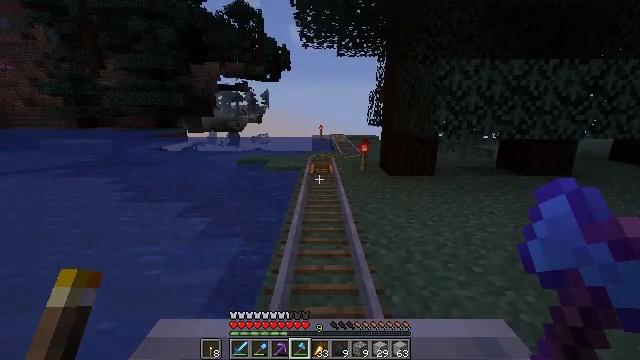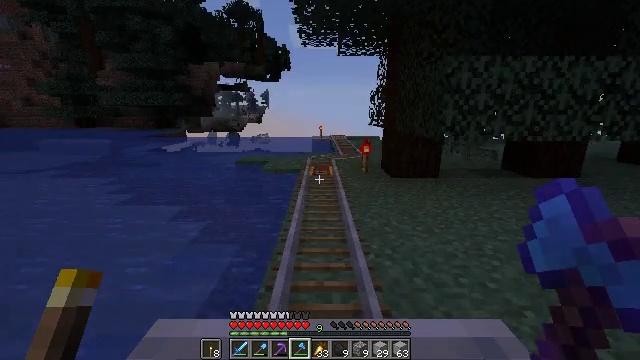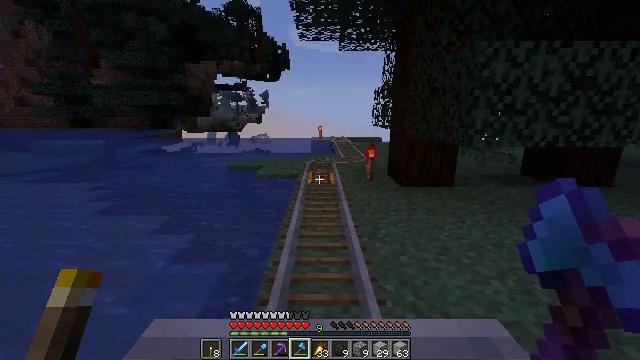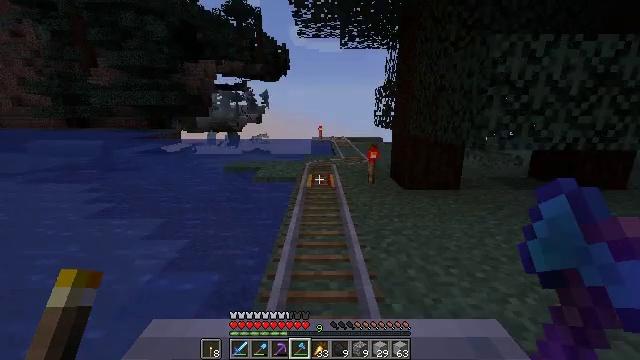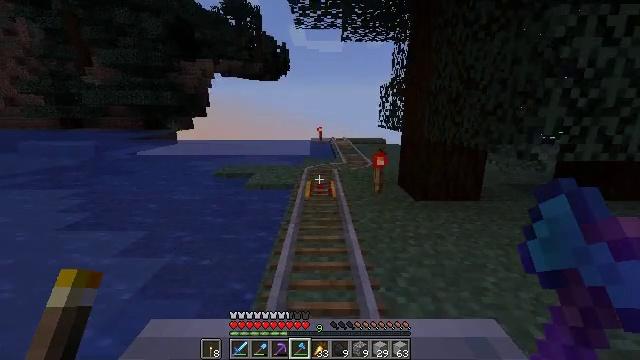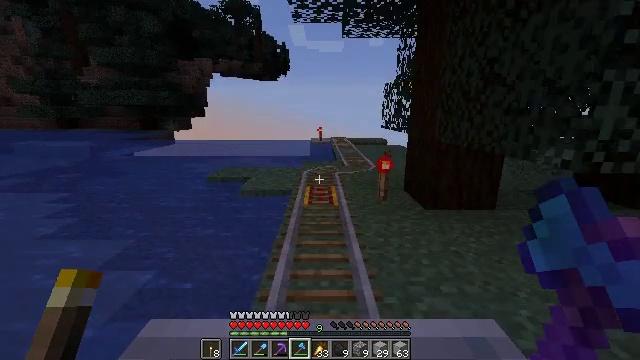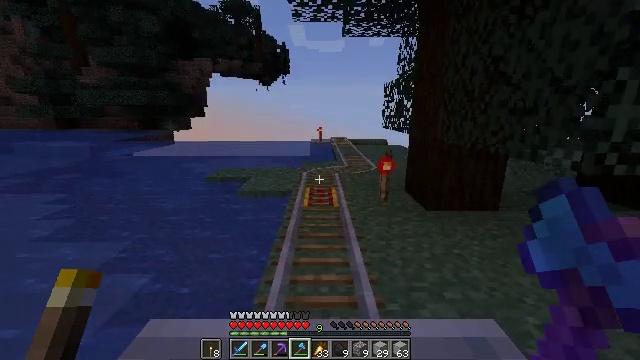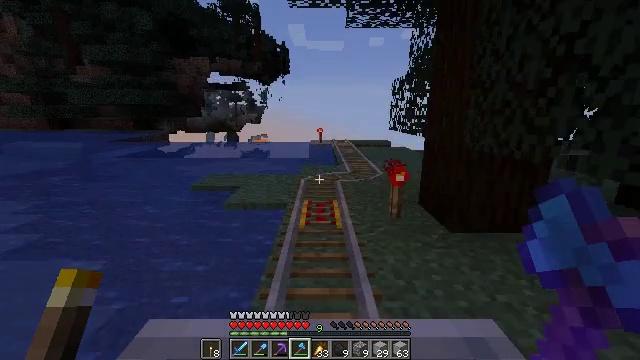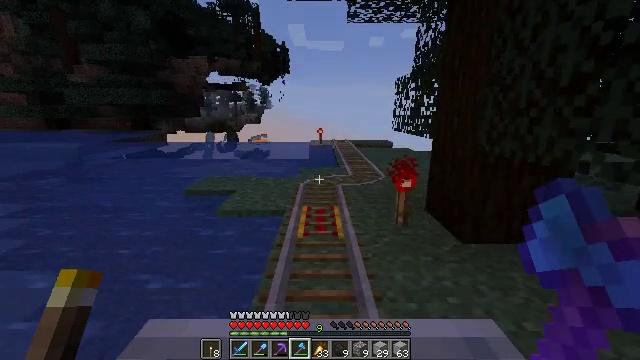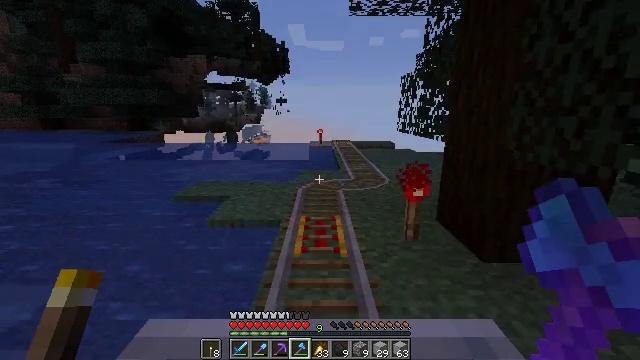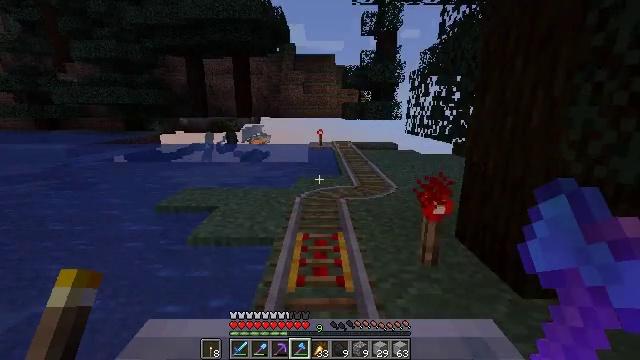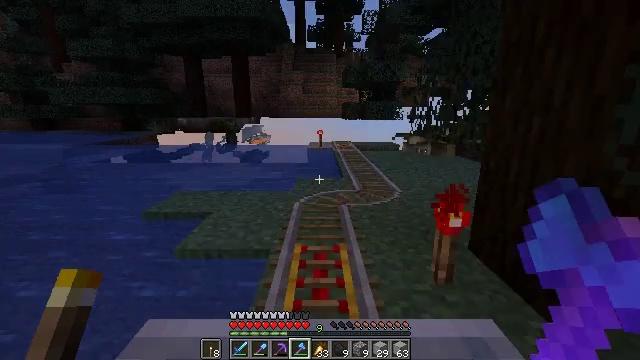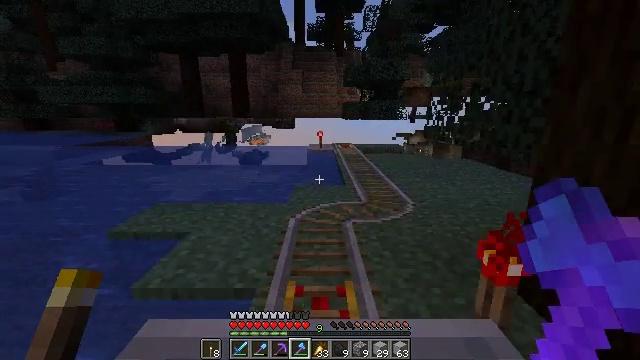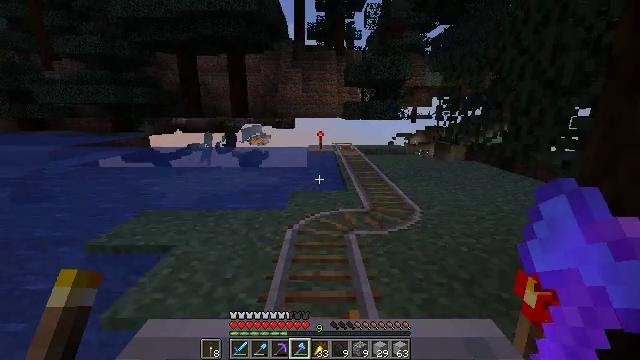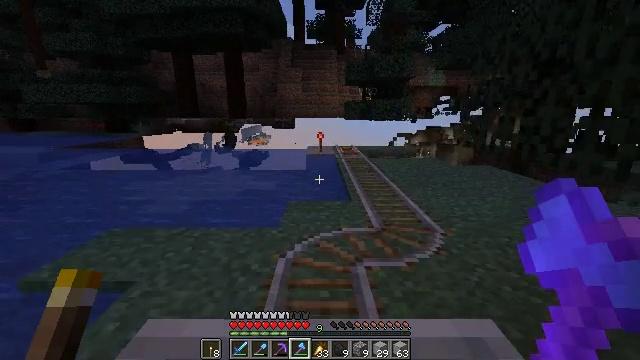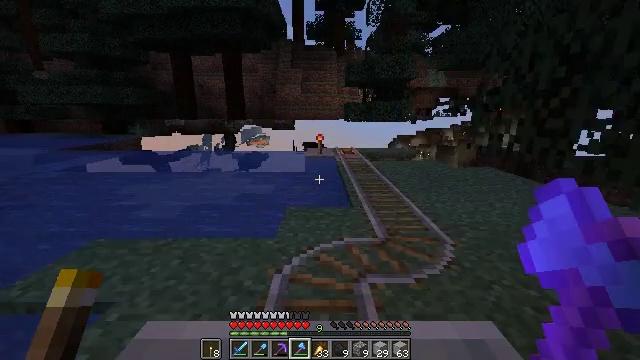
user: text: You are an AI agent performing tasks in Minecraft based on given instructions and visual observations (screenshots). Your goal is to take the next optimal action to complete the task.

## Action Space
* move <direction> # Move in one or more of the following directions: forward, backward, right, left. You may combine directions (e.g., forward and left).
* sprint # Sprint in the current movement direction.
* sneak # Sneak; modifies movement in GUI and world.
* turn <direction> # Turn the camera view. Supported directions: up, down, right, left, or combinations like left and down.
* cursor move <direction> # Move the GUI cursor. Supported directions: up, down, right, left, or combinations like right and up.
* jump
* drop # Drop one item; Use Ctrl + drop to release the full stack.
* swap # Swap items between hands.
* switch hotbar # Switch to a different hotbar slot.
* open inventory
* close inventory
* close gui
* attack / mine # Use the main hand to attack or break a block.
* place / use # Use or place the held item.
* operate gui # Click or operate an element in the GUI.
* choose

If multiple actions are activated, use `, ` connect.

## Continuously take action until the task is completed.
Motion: motion action
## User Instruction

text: Break the large fern to clear the space.
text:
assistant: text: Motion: no_op
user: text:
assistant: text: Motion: no_op
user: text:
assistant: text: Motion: no_op
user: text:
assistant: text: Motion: no_op
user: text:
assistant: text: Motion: no_op
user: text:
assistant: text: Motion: no_op
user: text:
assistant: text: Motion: no_op
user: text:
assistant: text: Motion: no_op
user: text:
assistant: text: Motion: no_op
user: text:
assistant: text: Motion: no_op
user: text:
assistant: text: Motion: no_op
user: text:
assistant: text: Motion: no_op
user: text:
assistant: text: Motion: no_op
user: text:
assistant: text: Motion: no_op
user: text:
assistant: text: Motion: no_op
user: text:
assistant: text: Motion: turn right
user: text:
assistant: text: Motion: turn right
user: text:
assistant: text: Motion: no_op
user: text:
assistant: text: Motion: no_op
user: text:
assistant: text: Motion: no_op
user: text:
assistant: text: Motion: turn left
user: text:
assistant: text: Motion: no_op
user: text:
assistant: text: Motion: no_op
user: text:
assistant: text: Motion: no_op
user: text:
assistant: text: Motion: no_op
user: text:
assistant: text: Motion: no_op
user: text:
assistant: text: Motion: no_op
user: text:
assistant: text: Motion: turn left and up
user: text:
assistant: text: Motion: no_op
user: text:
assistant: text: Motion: no_op